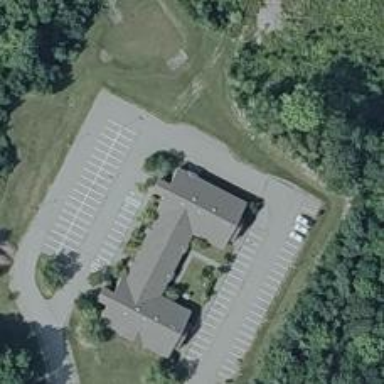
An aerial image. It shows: Healthcare facility.